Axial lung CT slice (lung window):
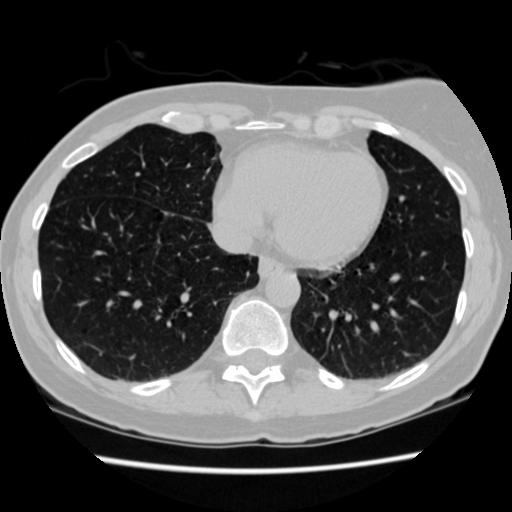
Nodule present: no